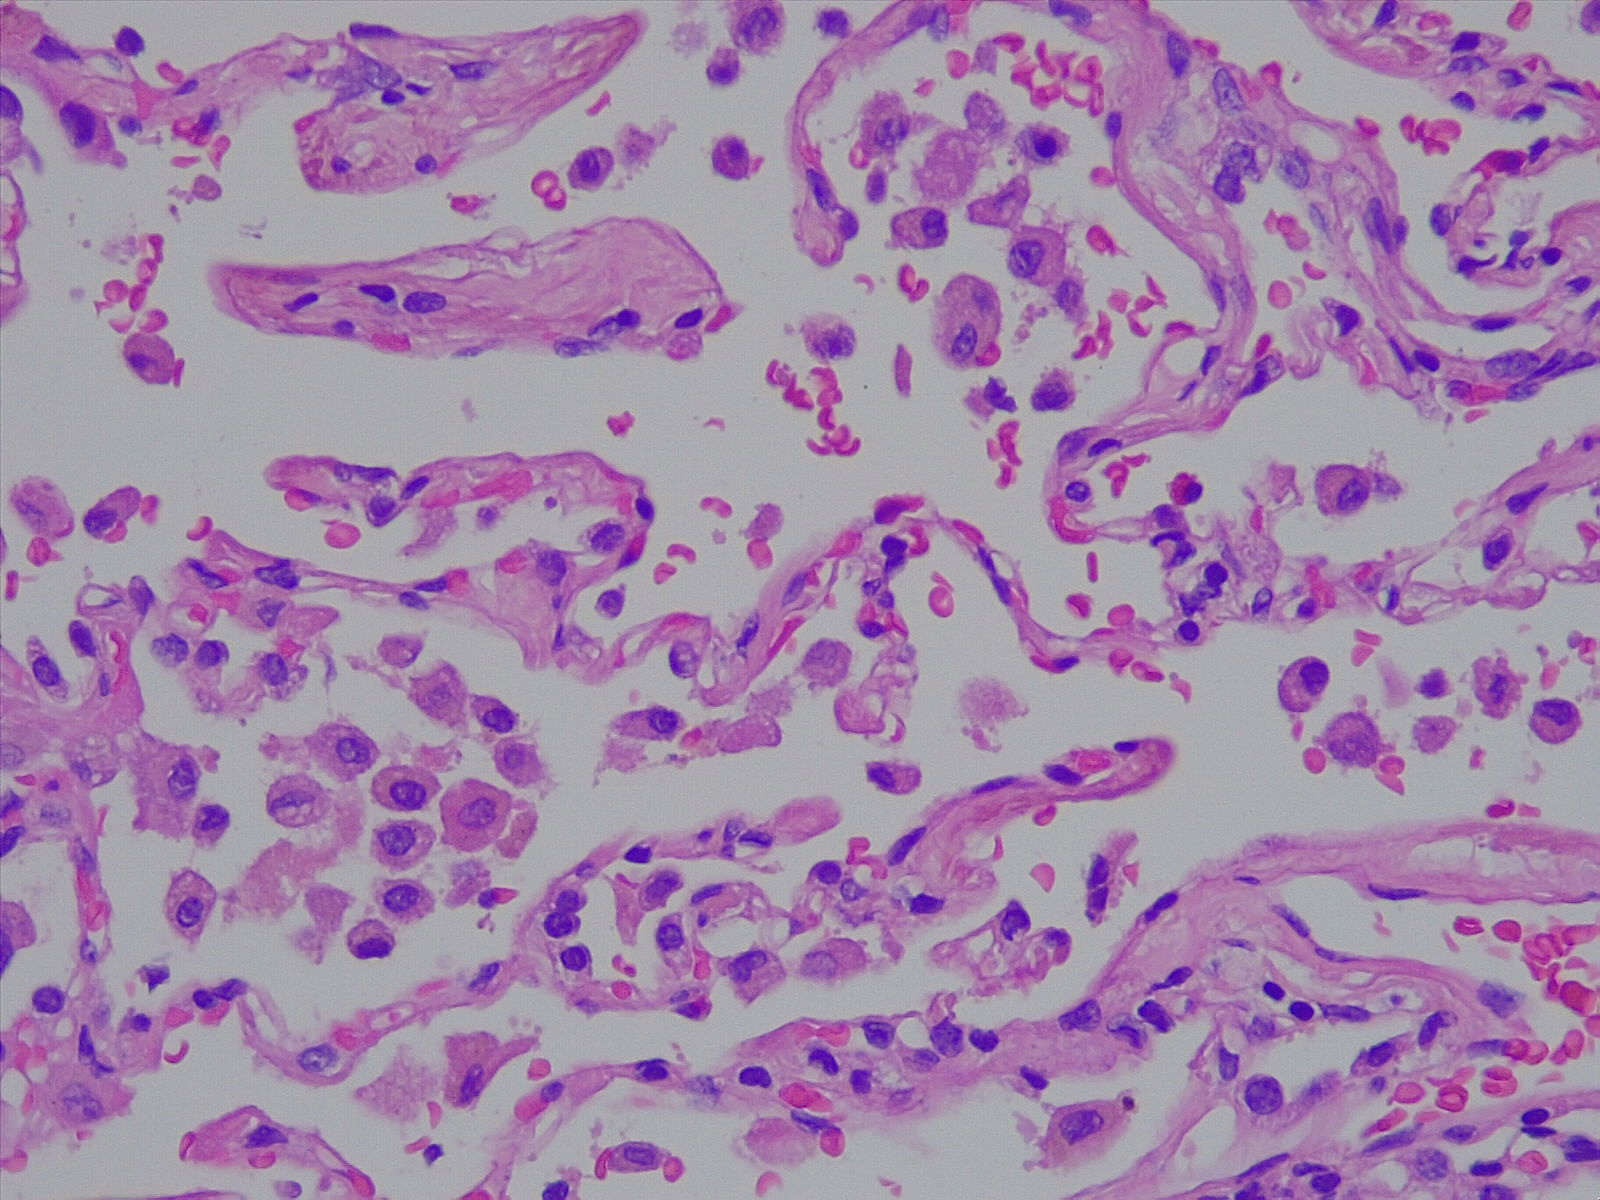
Label: normal lung tissue